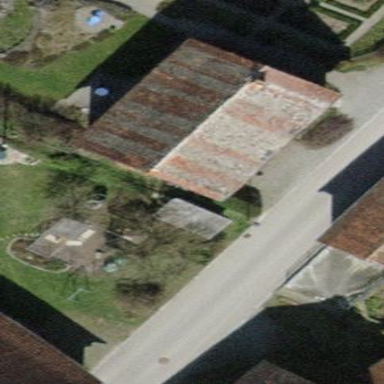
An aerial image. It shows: Detached building with gabled roof.